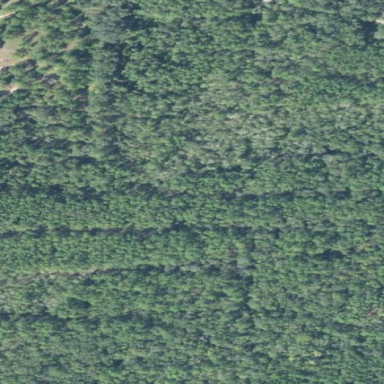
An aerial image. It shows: Forest area predominantly covered with needle-leaved trees.